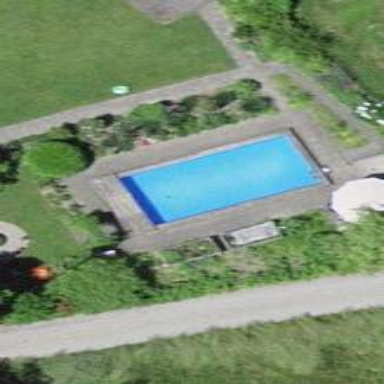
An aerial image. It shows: Swimming pool located in leisure land.